九年级 · 解析几何
如图, 平面直角坐标系 $x O y$ 中, 点 $A$ 的坐标是 $(-3,4)$, 点 $B$ 是 $\odot A$上一点, $\odot A$ 的半径为 2 , 将 $O B$ 绕 $O$ 点顺时针方向旋转 $90^{\circ}$ 得 $O C$,连接 $A C$, 则线段 $A C$ 的最小值为 $($ )

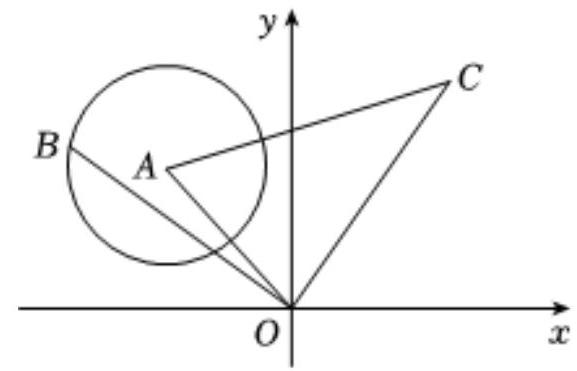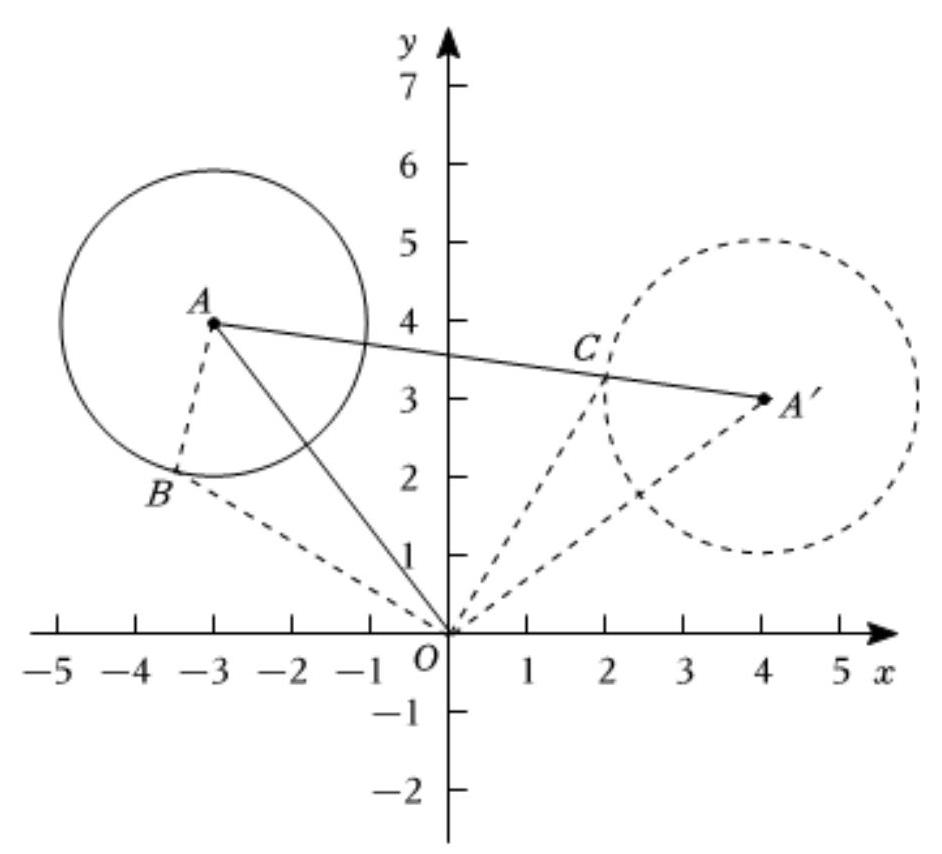
A. $5 \sqrt{2}-2$

B. $3 \sqrt{2}-1$

C. 5

D. 6

答案: A
解析: 解: 如图, 将 $O A$ 绕点 $O$ 顺时针旋转 $90^{\circ}$ 得到 $O A^{\prime}$, 则 $A^{\prime}(4,3)$,

则 $O A=O A^{\prime}, \angle A O A^{\prime}=90^{\circ}$,

$\because$ 将 $O B$ 绕 $O$ 点顺时针方向旋转 $90^{\circ}$ 得 $O C$,

$\therefore O B=O C, \angle B O C=90^{\circ}$,

$\therefore \angle B O C-\angle A O C=\angle A O A^{\prime}-\angle A O C$,

即 $\angle A O B=\angle A^{\prime} O C$,

$\therefore \triangle A O B \cong \triangle A^{\prime} O C(S A S)$,

$\therefore A B=A^{\prime} C=2$, 即点 $C$ 在以 $A^{\prime}$ 为圆心, 2 为半径作 $\odot A^{\prime}$ 上,

以 $A^{\prime}$ 为圆心, 2 为半径作 $\odot A^{\prime}$, 连接 $A A^{\prime}$,

当且仅当点 $C$ 在线段 $A A^{\prime}$ 上时, $A C=A A^{\prime}-A^{\prime} C$ 为最小值,

$\because A(-3,4)$,

$\therefore O A=\sqrt{3^{2}+4^{2}}=5$,

由旋转得: $O A^{\prime}=O A=5, \angle A O A^{\prime}=90^{\circ}$,

$\therefore A A^{\prime}=5 \sqrt{2}$,

$\therefore A C=5 \sqrt{2}-2$,

故选: A.

将 $O A$ 绕点 $O$ 顺时针旋转 $90^{\circ}$ 得到 $O A^{\prime}$, 则 $A^{\prime}(4,3)$, 以 $A^{\prime}$ 为圆心, 2 为半径作 $\odot A^{\prime}$, 连接 $A A^{\prime}$ 交 $\odot A^{\prime}$ 于点 $C$,此时 $A C=A A^{\prime}-A^{\prime} C$ 为最小值, 利用旋转的性质和勾股定理即可求得答案.

本题考查了旋转变换的性质, 全等三角形的判定和性质, 点到圆上各点的距离最小值等, 添加辅助线构造全等三角形是解题关键.